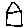
Label: house